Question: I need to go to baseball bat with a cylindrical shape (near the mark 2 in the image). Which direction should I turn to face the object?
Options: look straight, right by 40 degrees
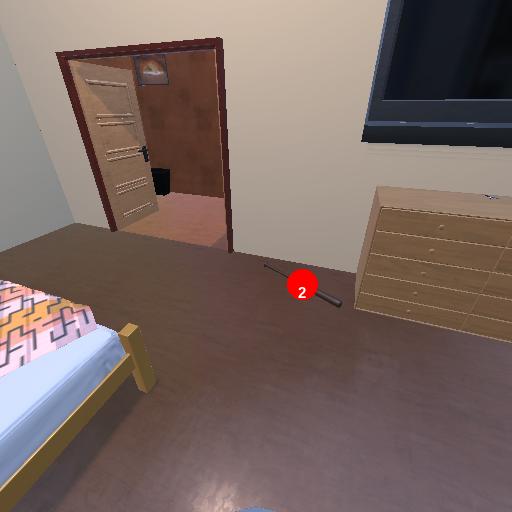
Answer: look straight